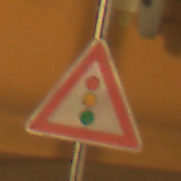
Verkehrszeichen: Lichtzeichenanlage
Umgebung: Outdoor, Urban
Tageszeit: Night
Wetter: Clear
Licht: Artificial
Jahreszeit: NotSpecified
Kontrast: HighContrast